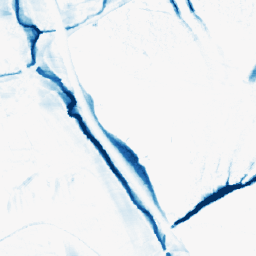
Category: morphological
Decomposition family: morphological_ellipse
Decomposition parameters: operation: closing
width: 10
height: 30
Upsampling method: nearest
Upsampling parameters: scale: 2
Upsampling scale: 2